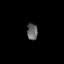
Tissue: prostate
Cell type: T cells
Senescence score: 0.3349
Nuclear area (px): 170
Mean DAPI intensity: 100.194